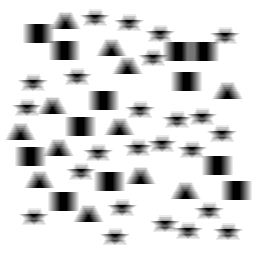
Squares: 12
Triangles: 12
Stars: 24
Total shapes: 48